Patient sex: F
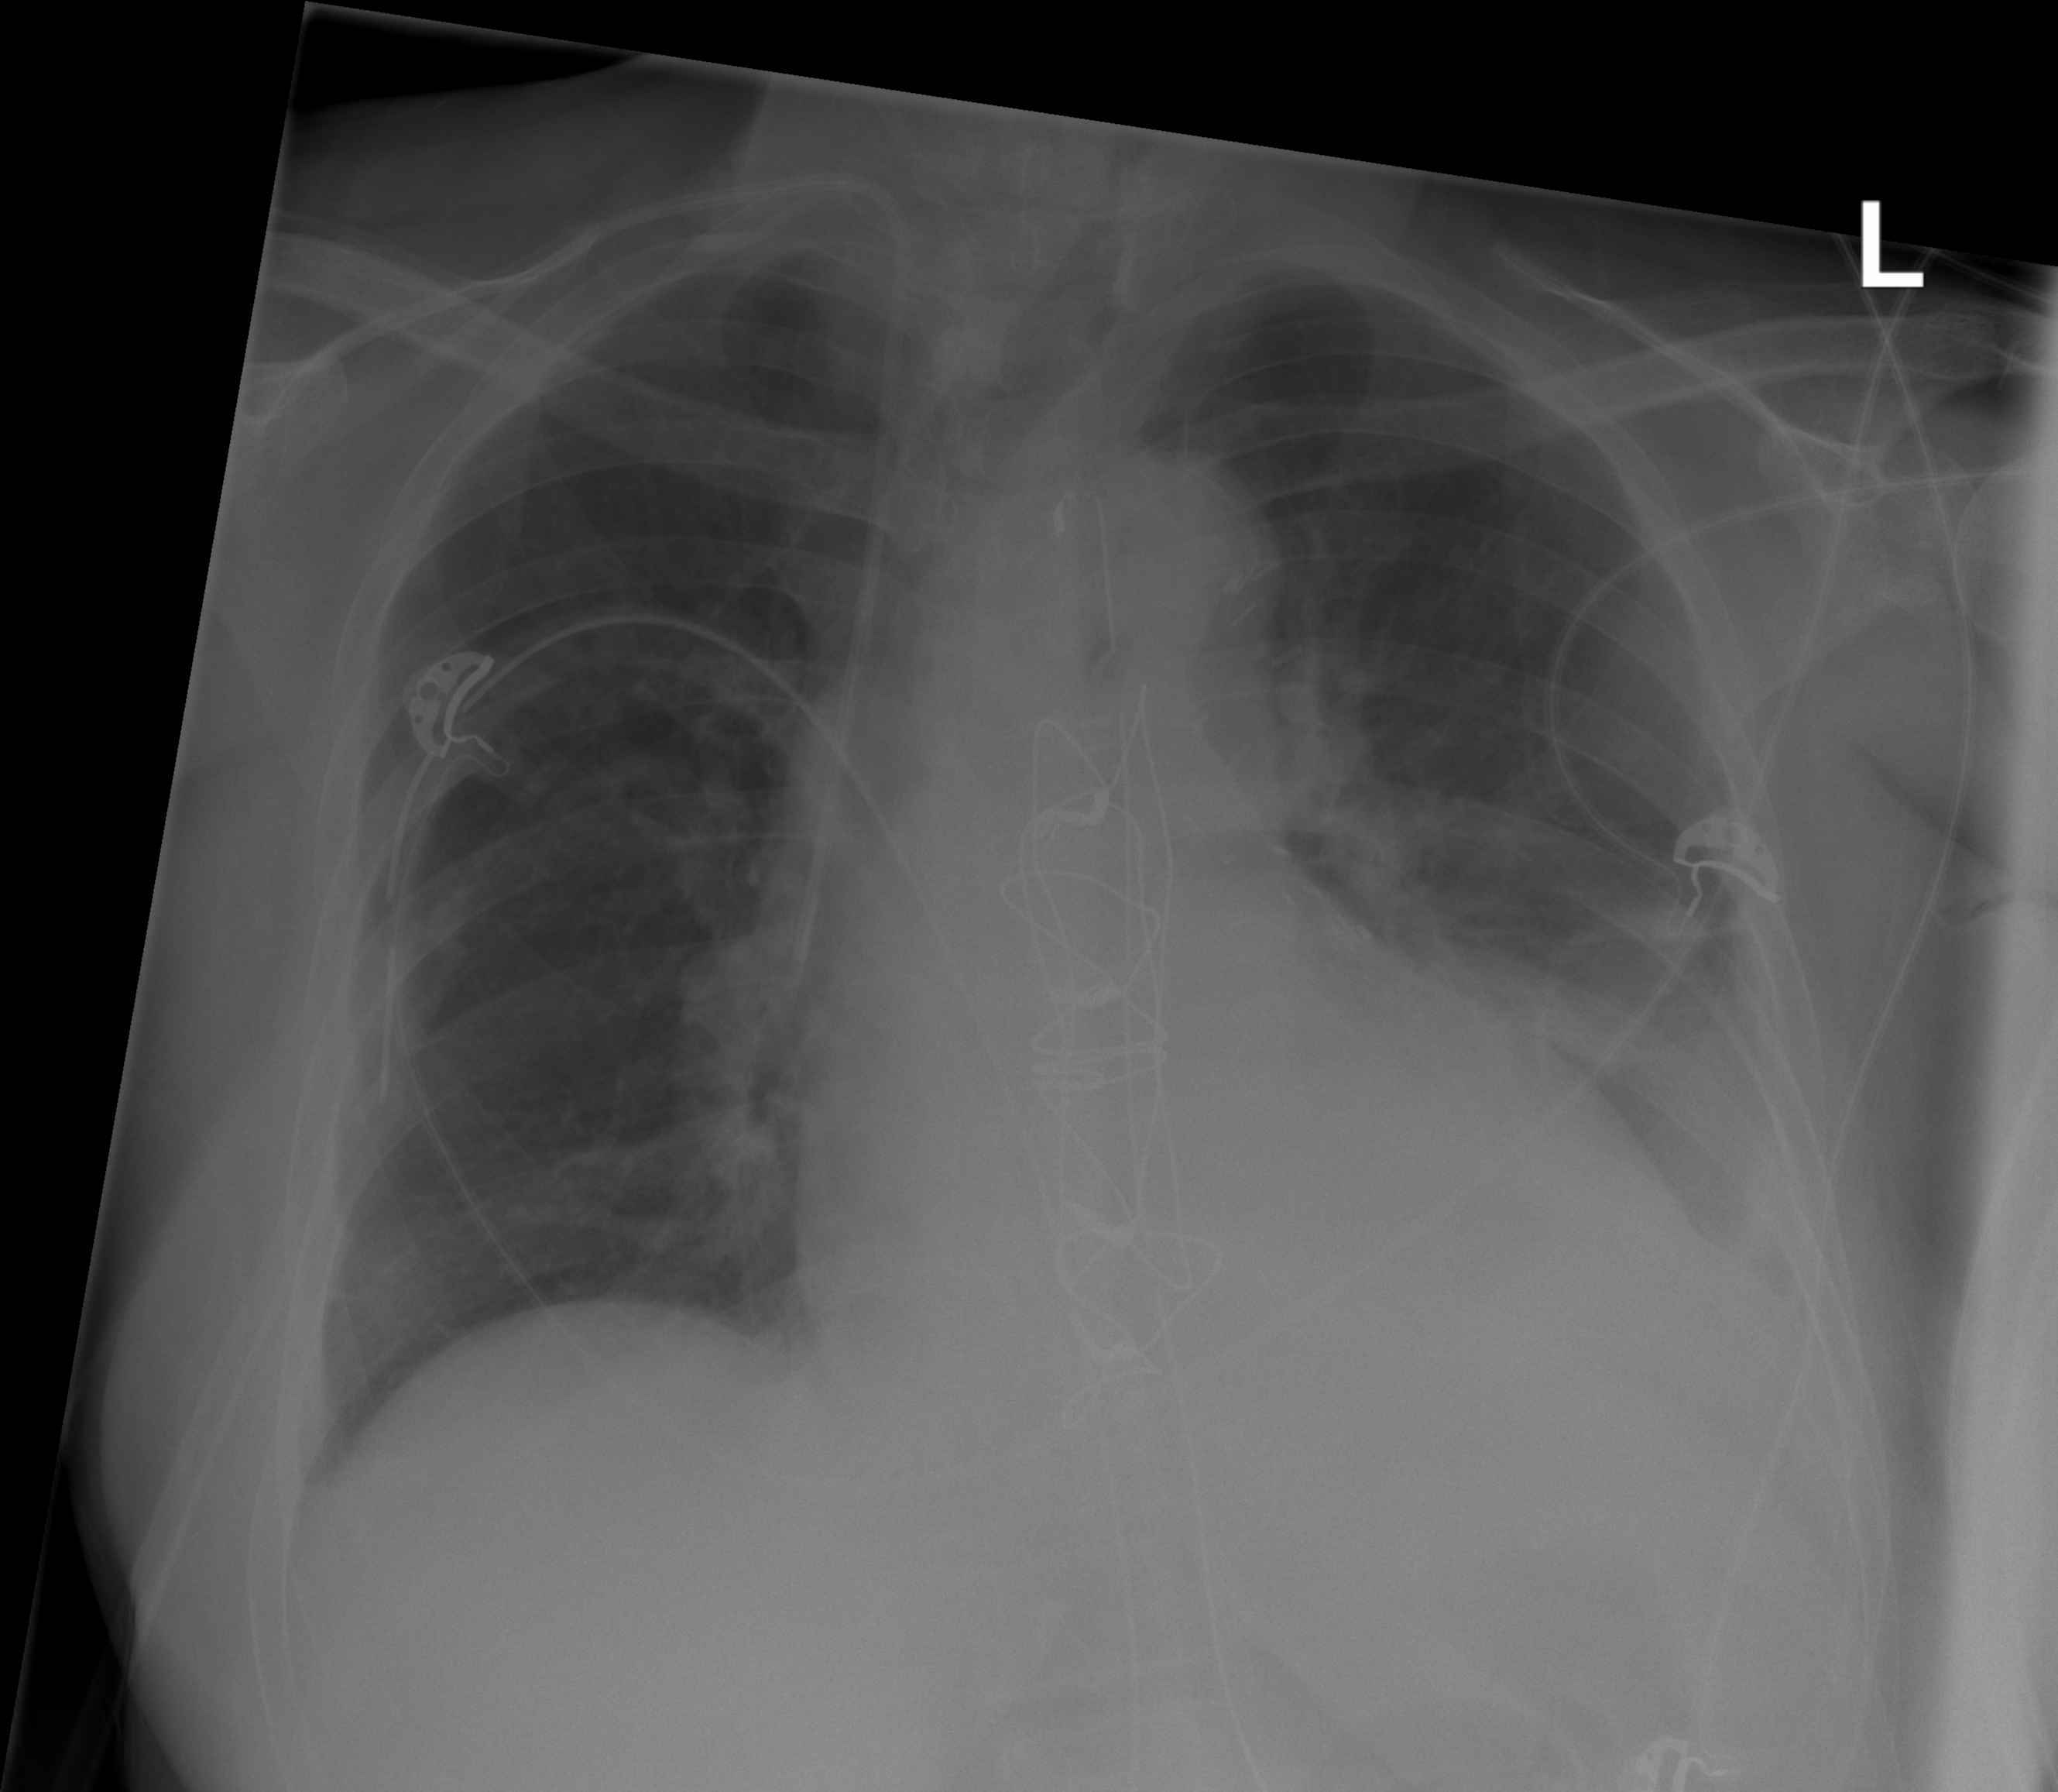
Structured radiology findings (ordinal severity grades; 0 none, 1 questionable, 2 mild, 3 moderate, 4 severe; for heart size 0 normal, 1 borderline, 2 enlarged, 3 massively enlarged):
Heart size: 2
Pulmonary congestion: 0
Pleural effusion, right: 0
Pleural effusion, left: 2
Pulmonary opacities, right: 0
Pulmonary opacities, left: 2
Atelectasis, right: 0
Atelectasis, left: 3